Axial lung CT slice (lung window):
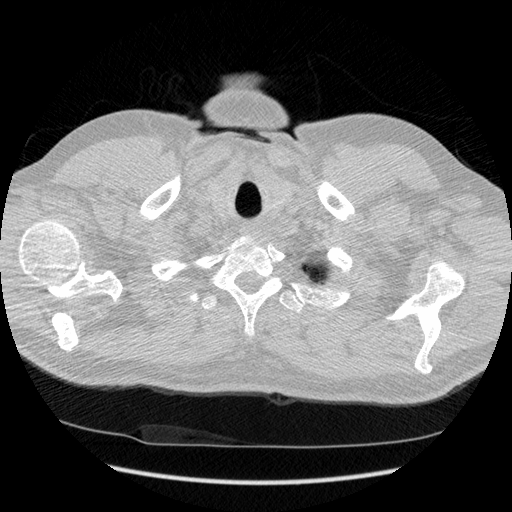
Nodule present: no